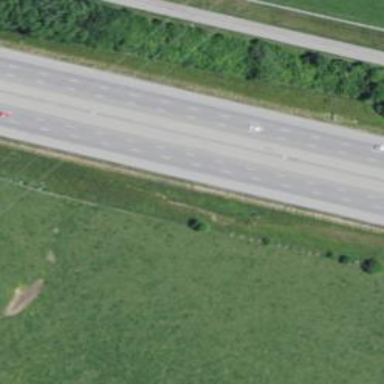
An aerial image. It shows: Motorway.